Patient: sex F, age 82
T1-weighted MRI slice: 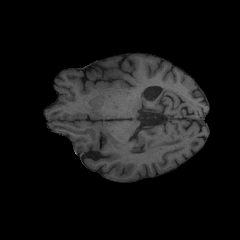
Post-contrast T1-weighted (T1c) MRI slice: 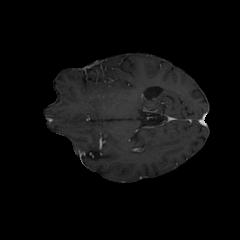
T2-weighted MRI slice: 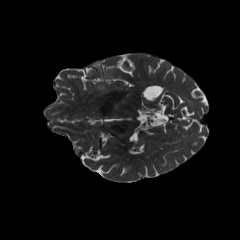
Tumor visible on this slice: yes
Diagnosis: Glioblastoma, IDH-wildtype
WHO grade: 4